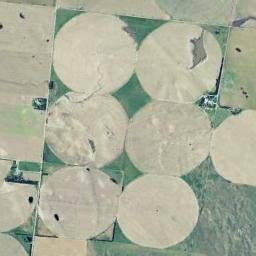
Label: circular_farmland